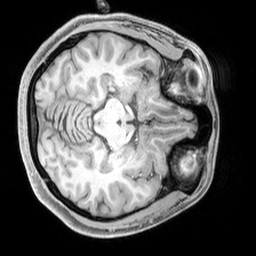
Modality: T1w
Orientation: axial
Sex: female
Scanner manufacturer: siemens
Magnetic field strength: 3 T
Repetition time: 2.3 s
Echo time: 0.00226 s